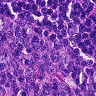
Metastatic tissue present: no